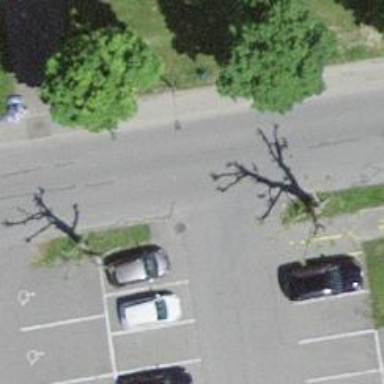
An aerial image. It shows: Parking aisle designated as service road.